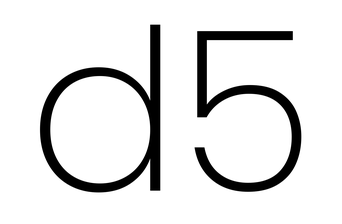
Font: Poppins-ExtraLight